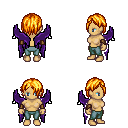
a pixel art fantasy rpg character, female body template, human, tanned skin, purple wings, teal pants, light blonde bangs hairstyle, cloth bracers, four views (front, back, left, right), 2x2 character sprite sheet, small pixel art, hard edges, no anti-aliasing